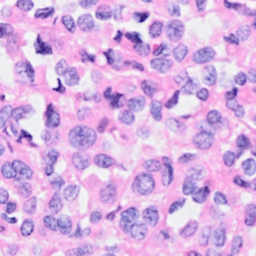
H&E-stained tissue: Breast